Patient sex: M
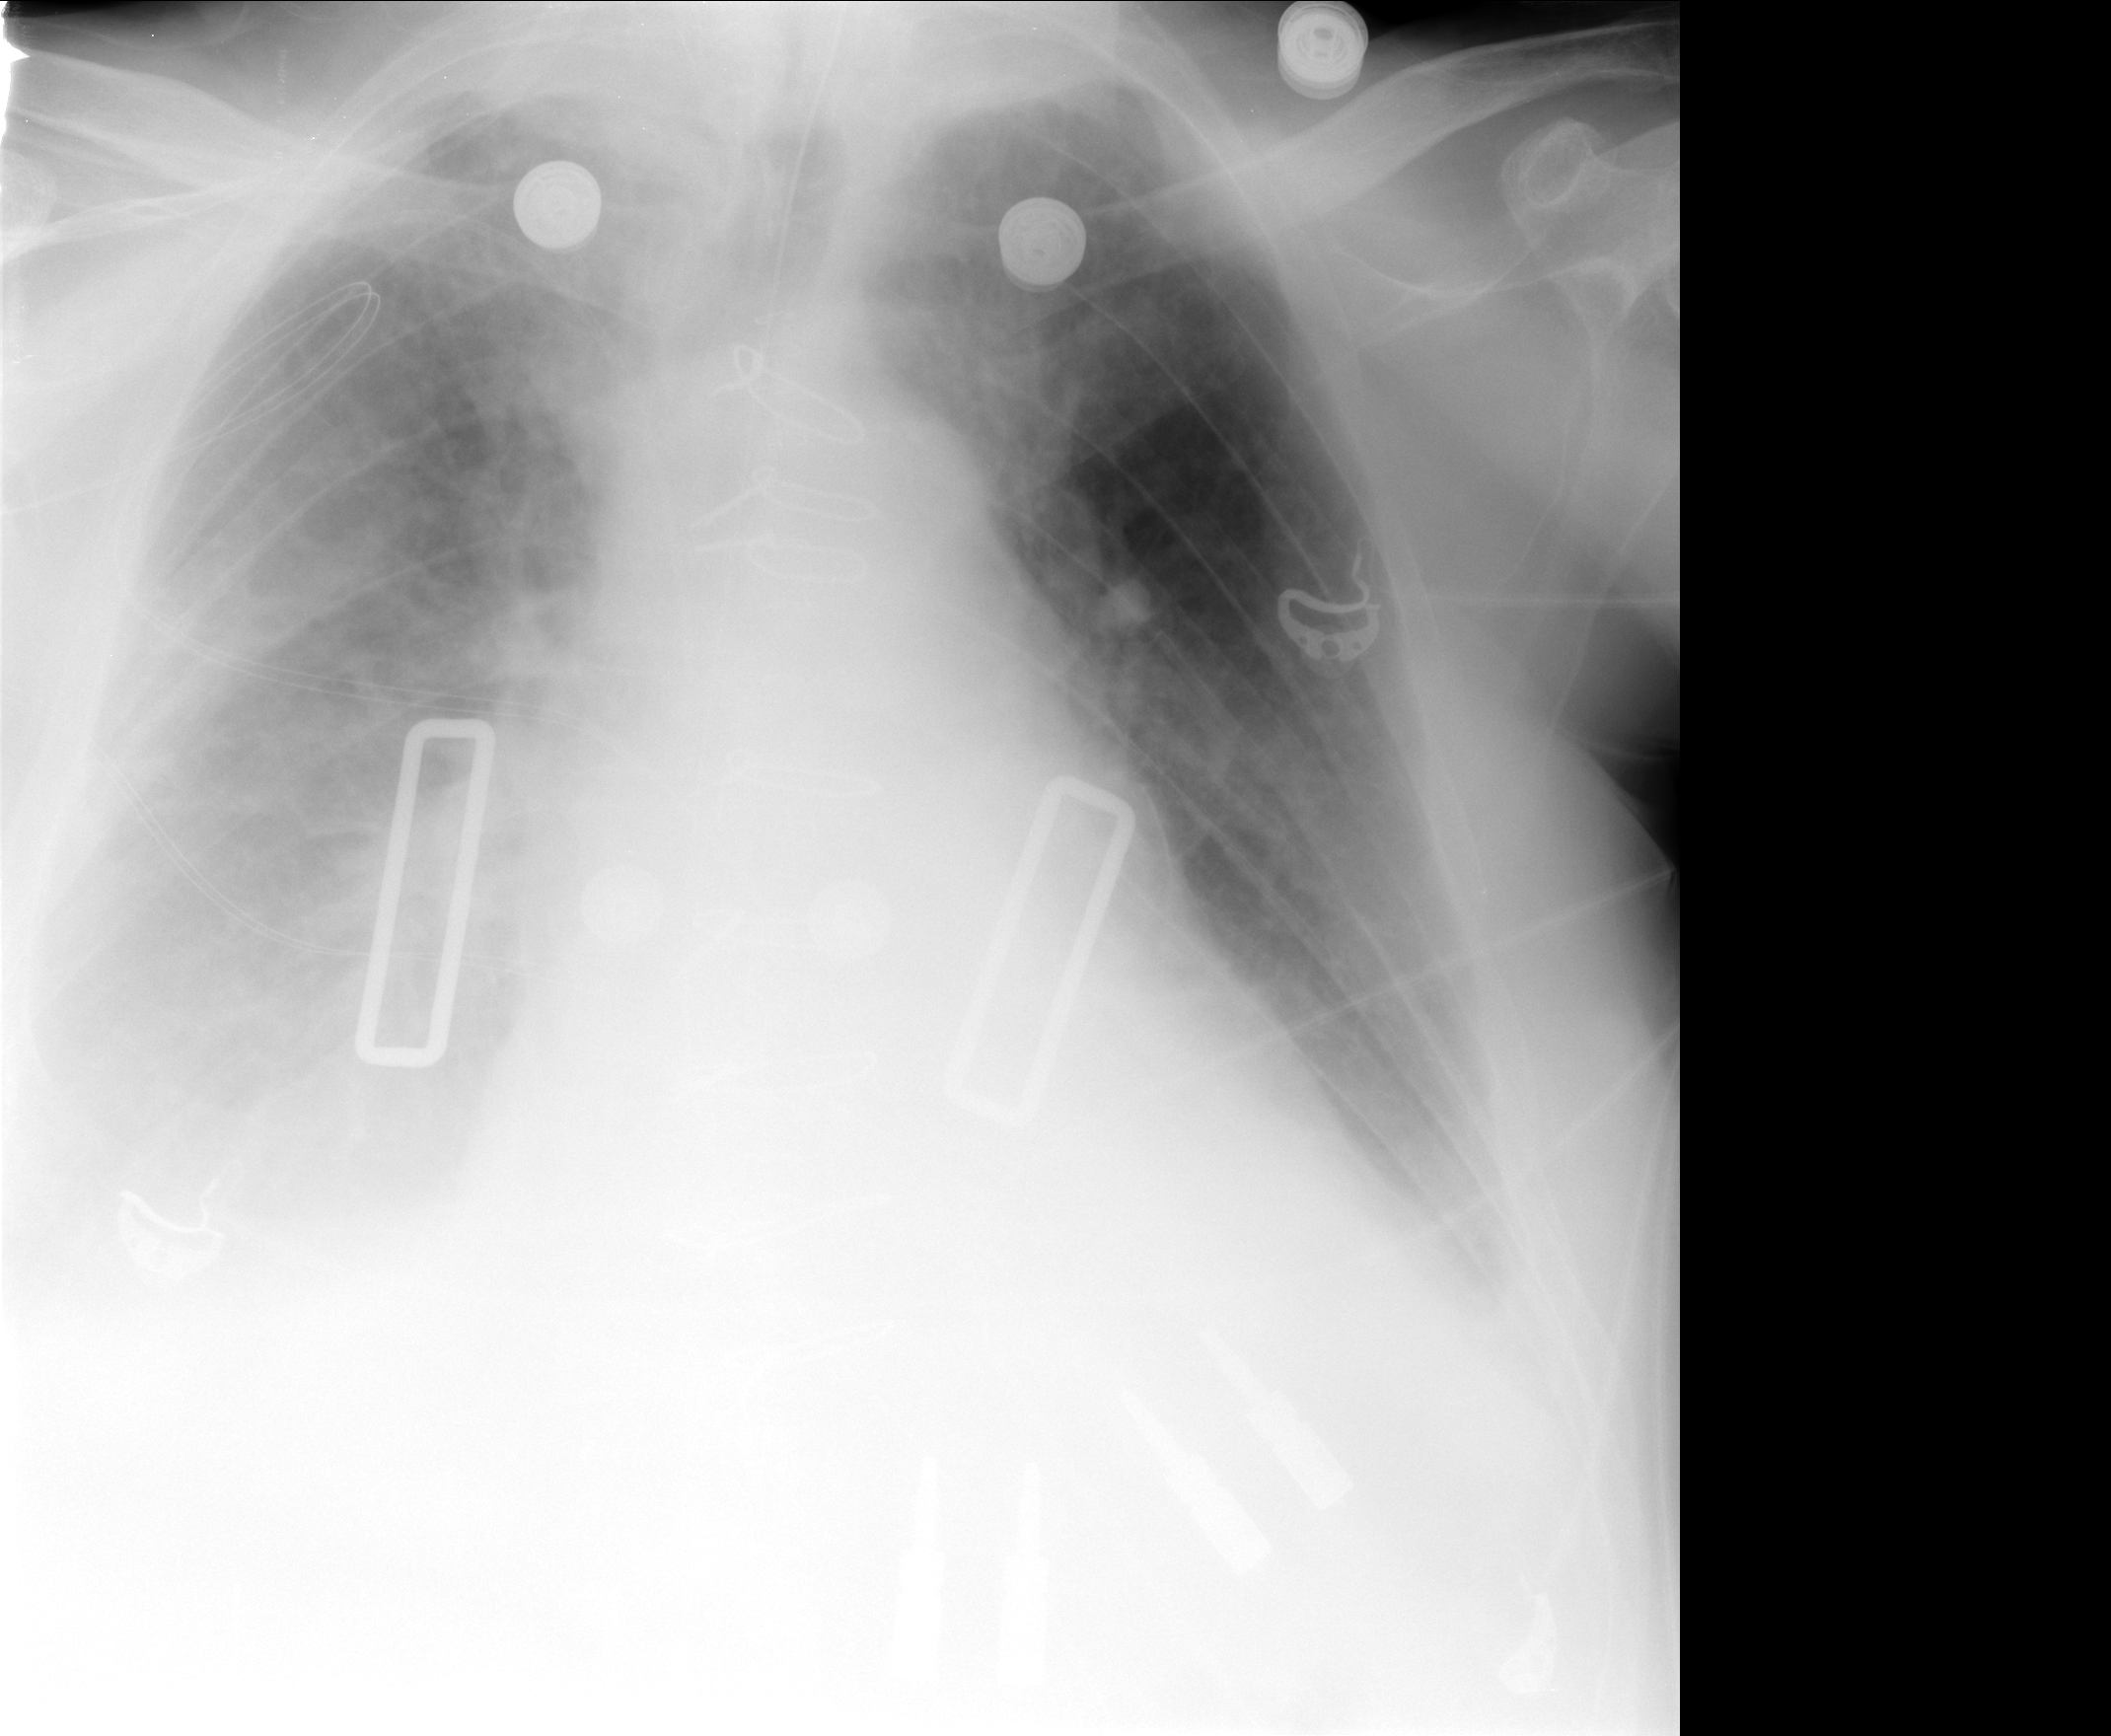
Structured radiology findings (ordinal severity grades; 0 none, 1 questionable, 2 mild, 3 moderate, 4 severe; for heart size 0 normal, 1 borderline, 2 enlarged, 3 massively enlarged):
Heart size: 2
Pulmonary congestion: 3
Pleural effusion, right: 3
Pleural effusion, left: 2
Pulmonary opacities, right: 2
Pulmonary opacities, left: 1
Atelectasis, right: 2
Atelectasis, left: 2